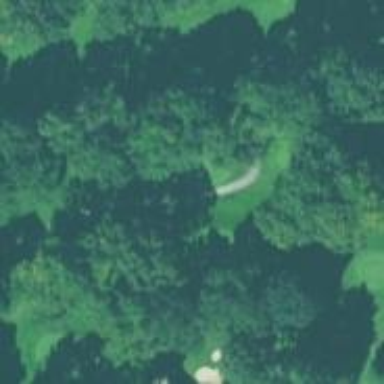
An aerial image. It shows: Service road used as golf cart path.